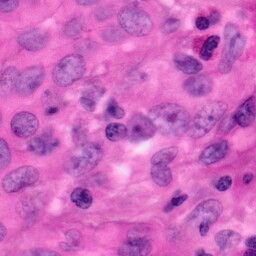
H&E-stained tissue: Pancreatic